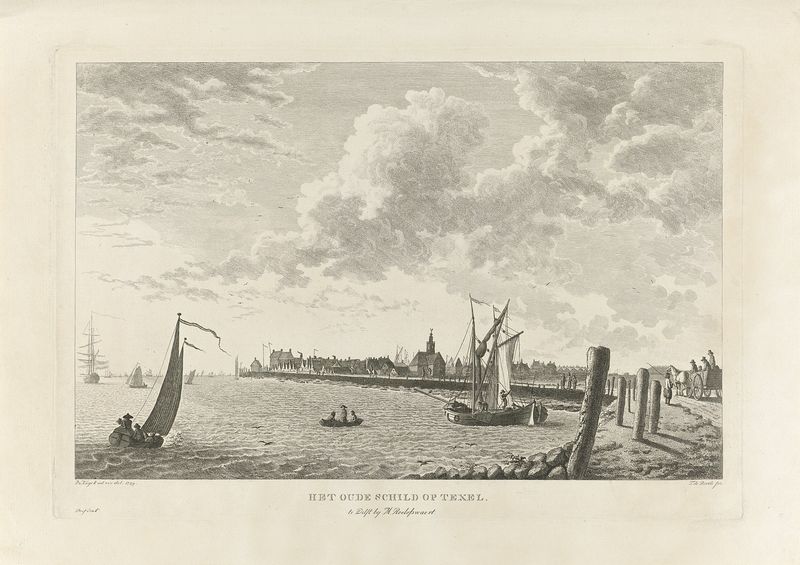
Titel: Gezicht op Oudeschild op Texel
Künstler: Theodorus de Roode
Standort: Amsterdam
Institution: Rijksmuseum
Schlagwörter: blue, men, people, white, women, black, print, clouds, rocks, sky, boat, house, lake, ocean, sea, ship, shore, water, waves, houses, sun, village, light, river, path, road, drawing, black and white, illustration, sketch, walking, beach, boats, mast, sail, sailors, wind, flag, town, city, flags, cart, buildings, walk, engraving, pencil, harbor, lines, carriage, wagon, carraige, seaside, ships, lithograph, bay, dutch, rowboat, work, farmers, port, sailing, sails, trail, latin, sailboats, dock, post, masts, marine, marina, blowing, dory, peir, skiffs, texel, fisher people, fisher men, ocean side